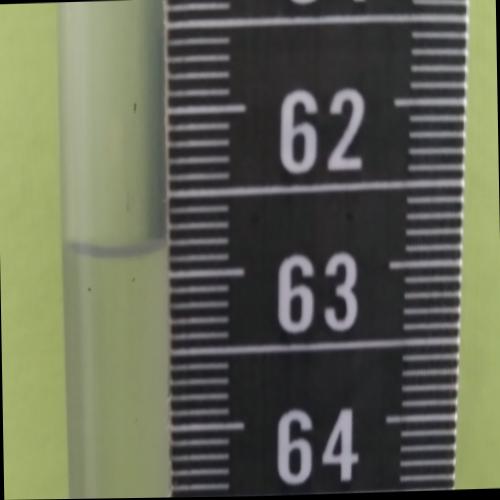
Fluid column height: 62.8 cm